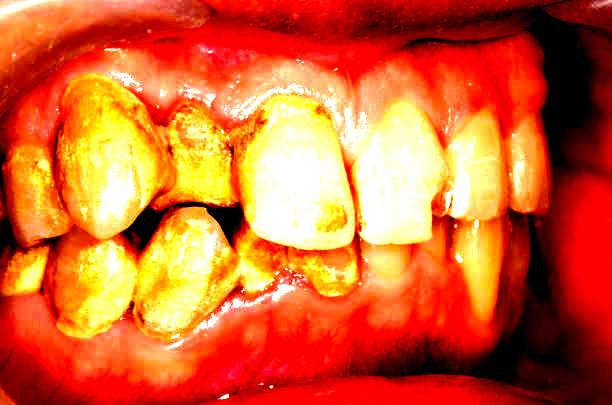
Condition: Gingivitis